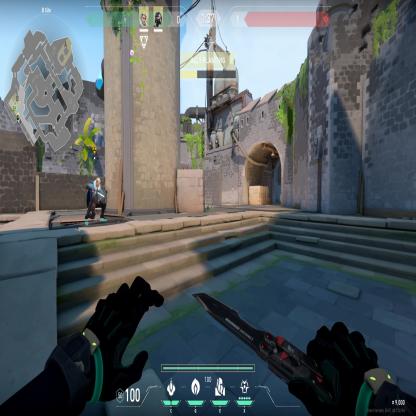
Label: teammate